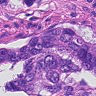
Metastatic tissue present: yes